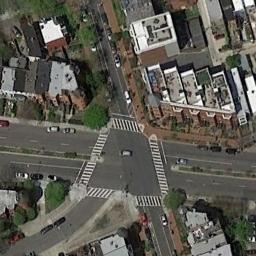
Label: intersection